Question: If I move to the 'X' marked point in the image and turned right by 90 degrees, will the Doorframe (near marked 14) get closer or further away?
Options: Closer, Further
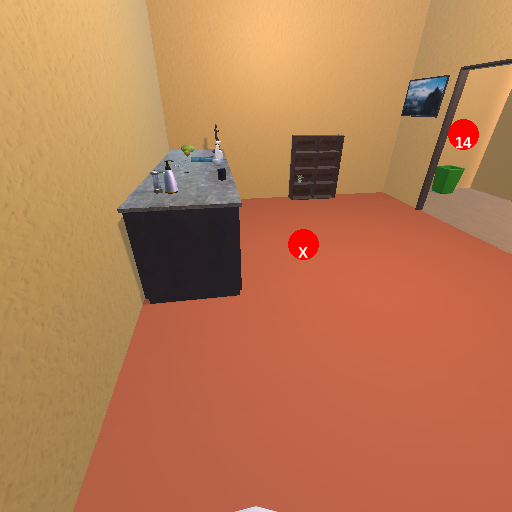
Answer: Closer